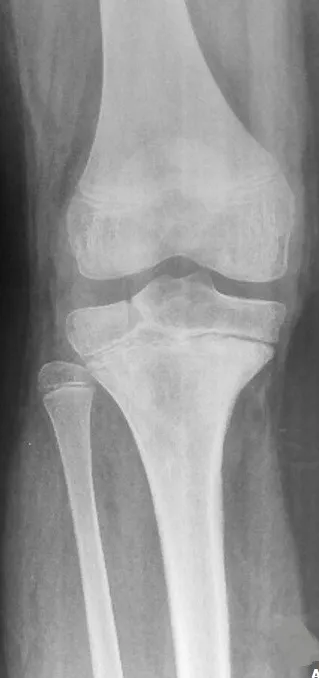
Anteroposterior.
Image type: radiology (x_ray)